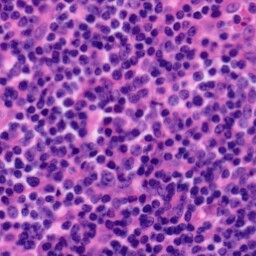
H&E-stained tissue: Tonsil